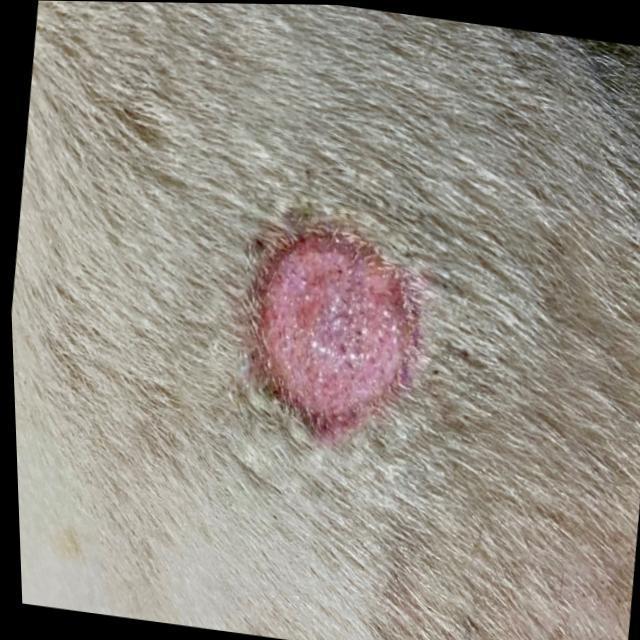
Canine ringworm (Dermatophytosis) — fungal infection caused by Microsporum or Trichophyton. Presents with circular alopecia, scaling, crusting, and broken hairs.